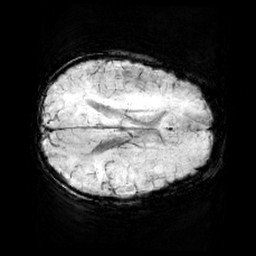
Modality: minIP
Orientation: axial
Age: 9
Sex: female
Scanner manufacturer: siemens
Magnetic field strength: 3 T
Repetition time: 0.027 s
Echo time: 0.02 s